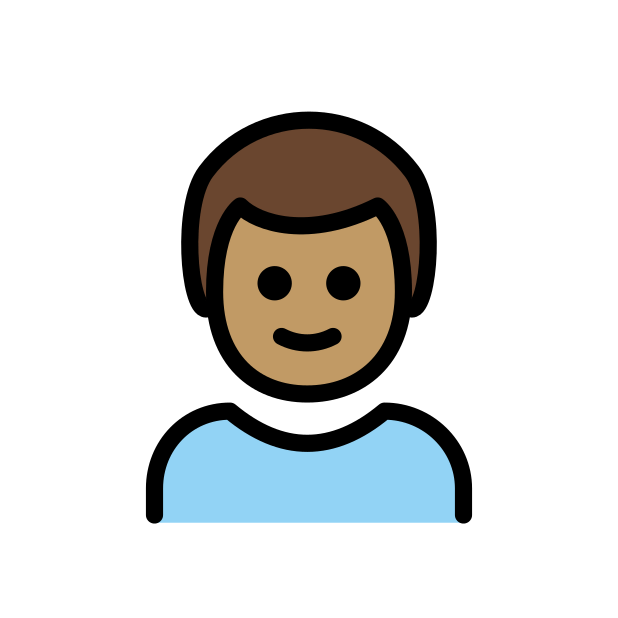
boy: medium skin tone